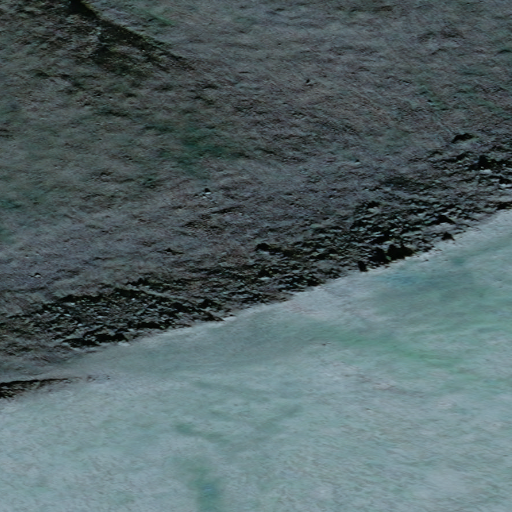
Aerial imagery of mountain in Alaska named Chawekat Mountain containing only unknown